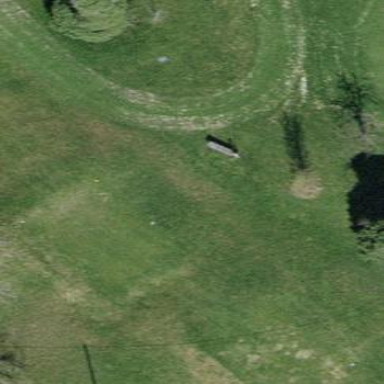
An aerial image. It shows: Grass area designated as golf tee.